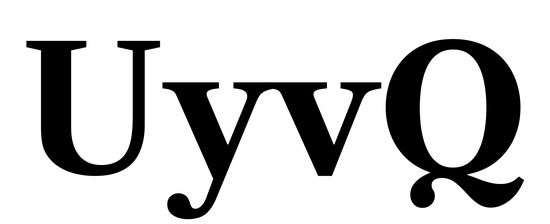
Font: LibreCaslonText_Bold